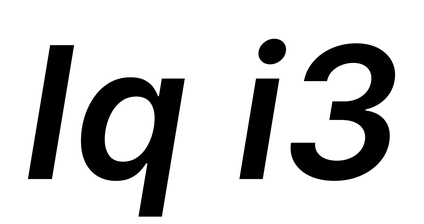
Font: Inter-Italic_SemiBold_Italic